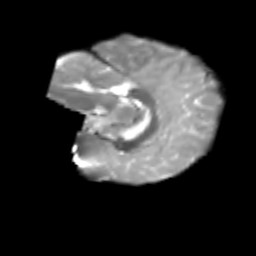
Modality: T2w
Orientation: sagittal
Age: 6
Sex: female
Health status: healthy